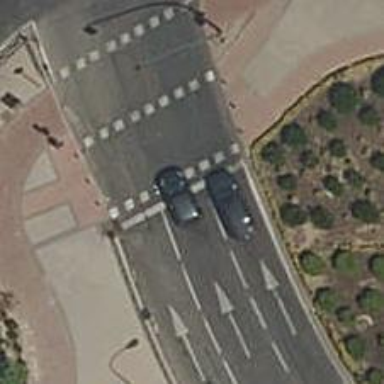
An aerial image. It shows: Road with traffic signals for signaling.